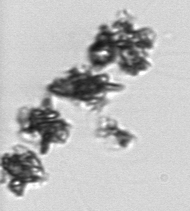
Label: Thalassiosira_TAG_external_detritus